Field crop: maize
Growth stage: 2
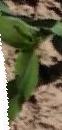
Species: maize